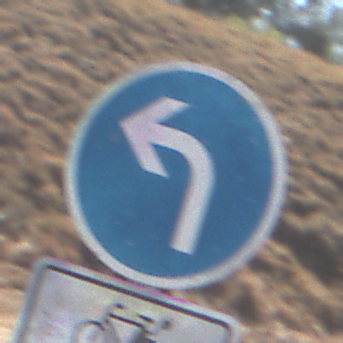
Verkehrszeichen: VorgeschriebeneFahrtrichtungLinks
Zusatzzeichen unten: EinspurigeFahrzeugeFrei6
Umgebung: Outdoor, RoadRail
Tageszeit: Midday
Wetter: Clear
Licht: Natural
Jahreszeit: Summer
Kontrast: HighContrast